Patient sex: M
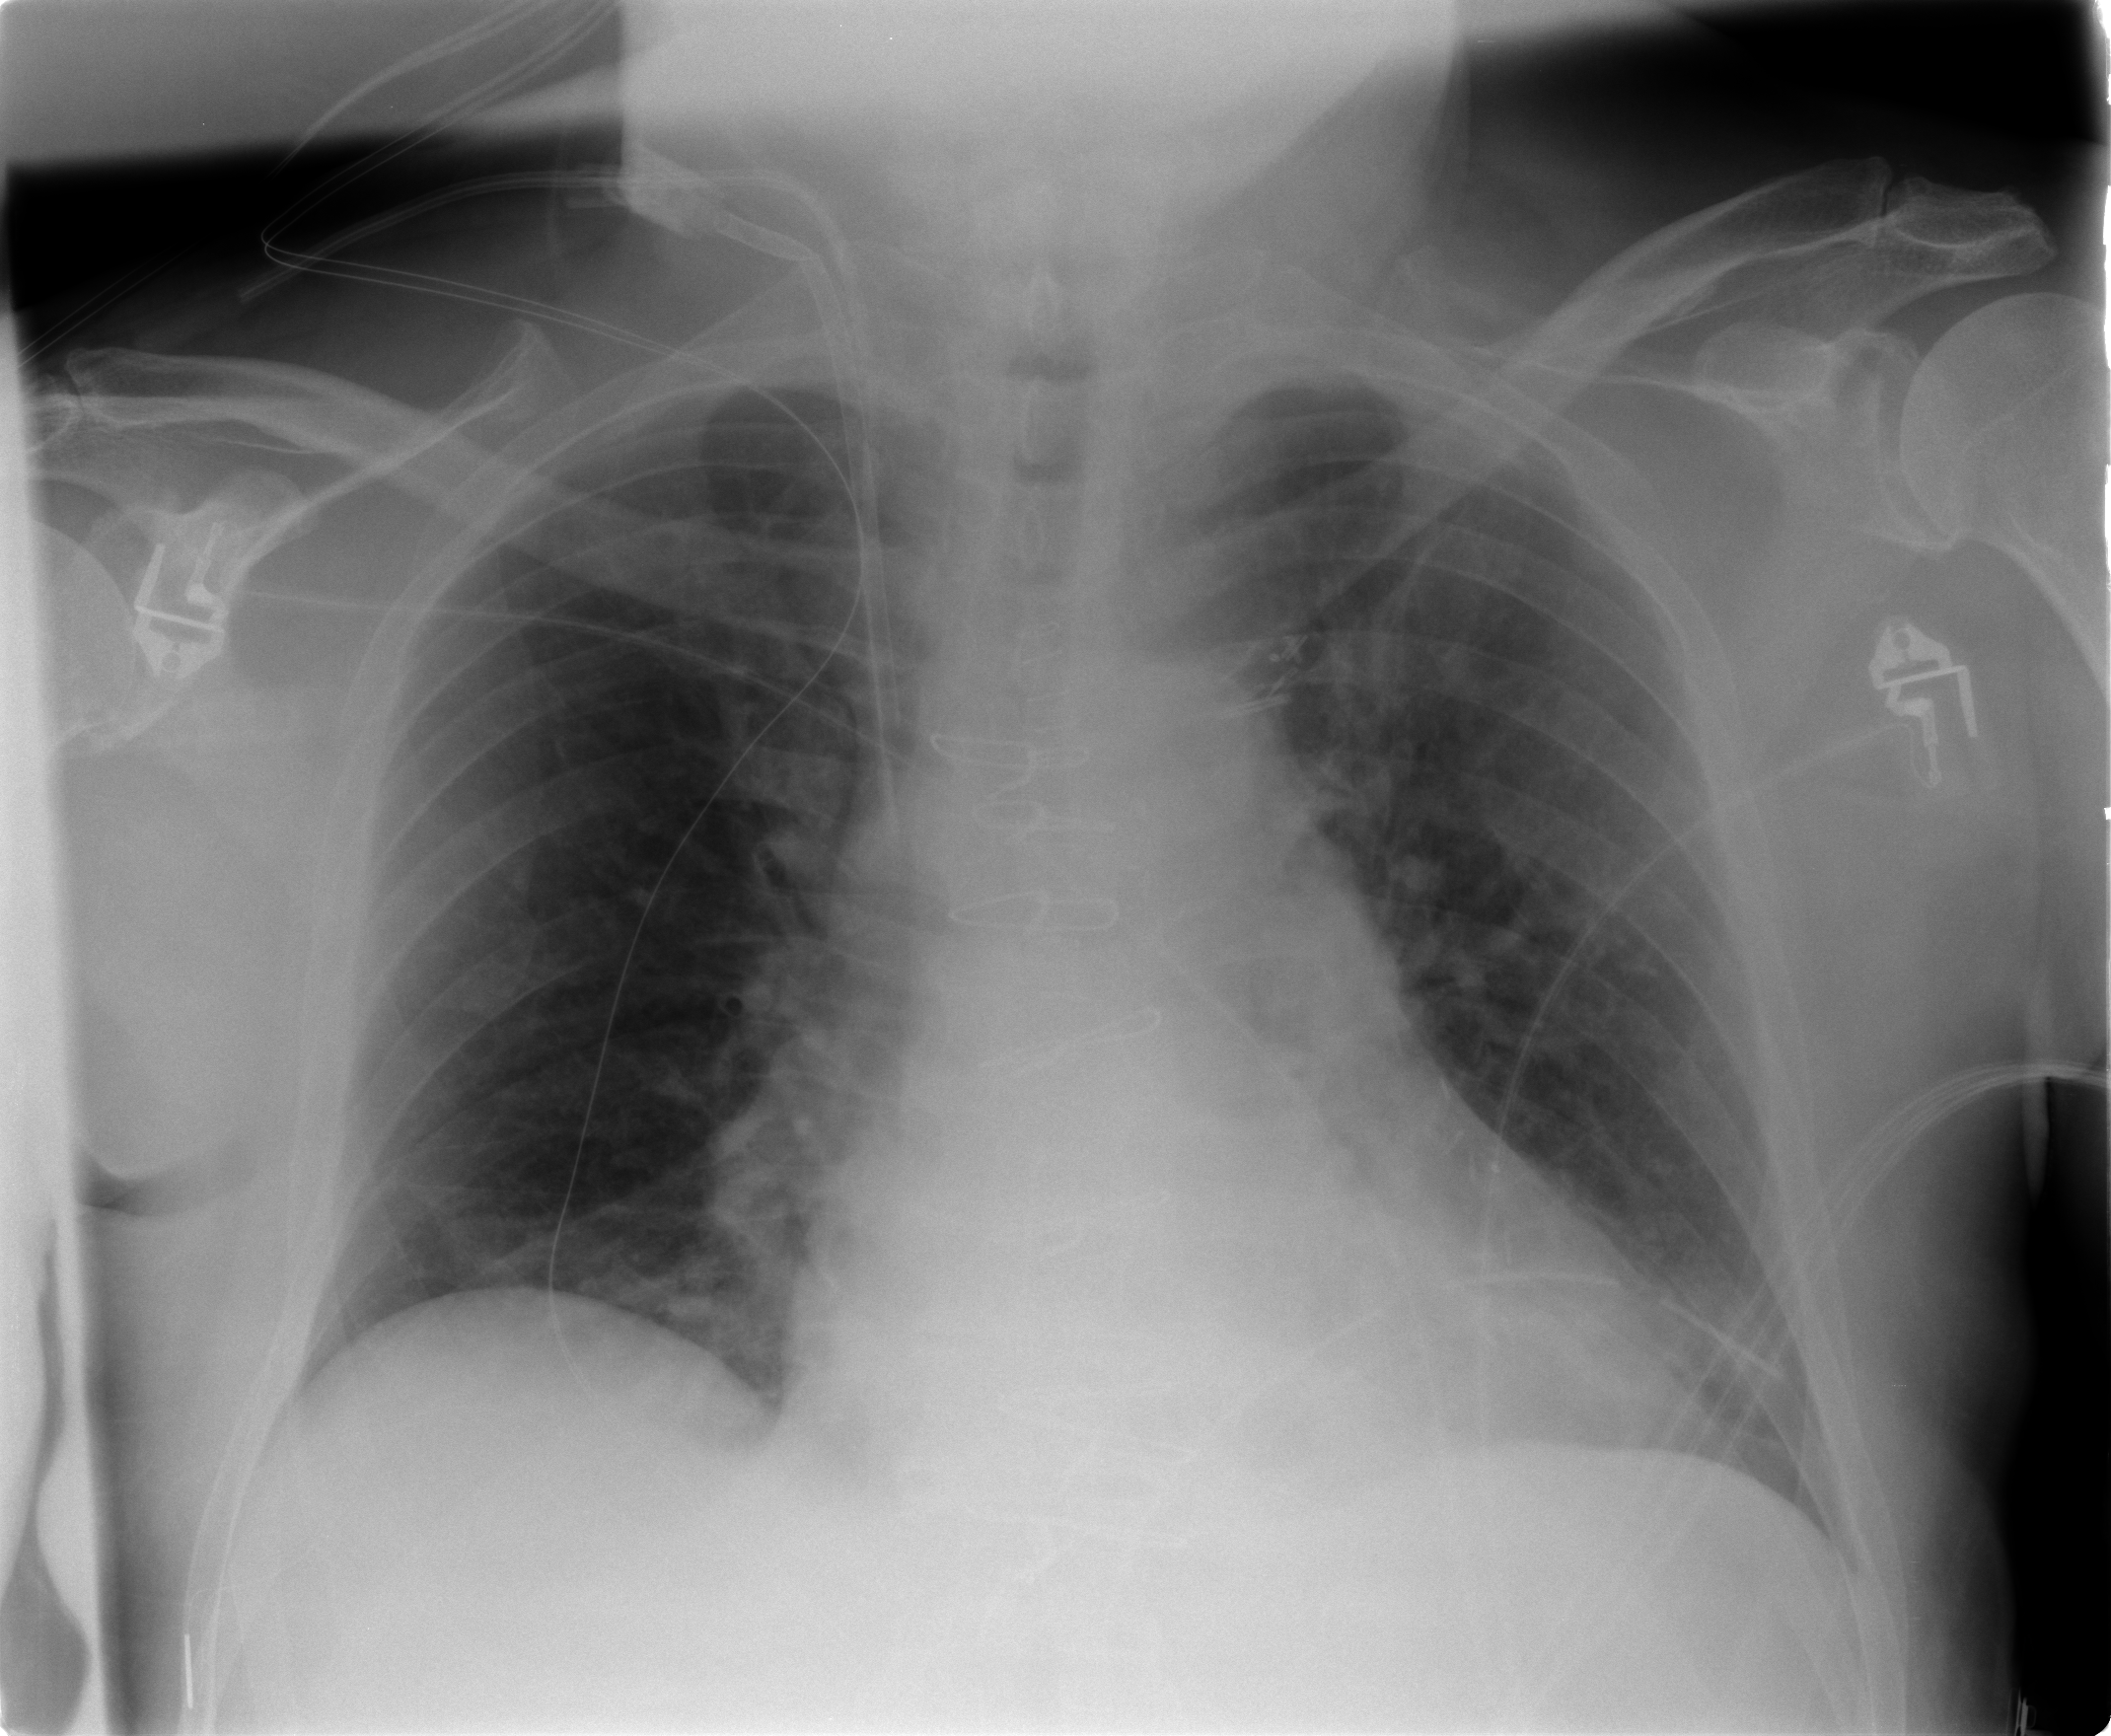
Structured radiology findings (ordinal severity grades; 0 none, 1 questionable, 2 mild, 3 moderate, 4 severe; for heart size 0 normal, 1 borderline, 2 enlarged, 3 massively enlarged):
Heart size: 2
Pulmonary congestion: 2
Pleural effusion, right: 0
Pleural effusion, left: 2
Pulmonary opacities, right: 0
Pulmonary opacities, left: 2
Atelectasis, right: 2
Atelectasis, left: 2